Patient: sex F, age 58
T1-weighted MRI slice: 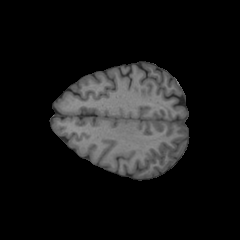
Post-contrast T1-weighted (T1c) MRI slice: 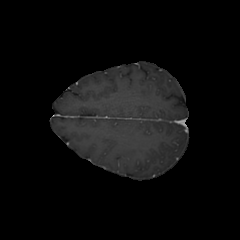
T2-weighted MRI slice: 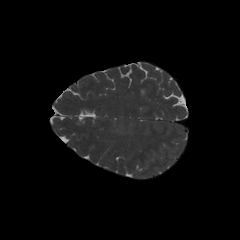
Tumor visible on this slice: yes
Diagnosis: Glioblastoma, IDH-wildtype
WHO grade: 4